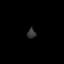
Tissue: lung
Cell type: Myeloid cells
Senescence score: 0.6854
Nuclear area (px): 84
Mean DAPI intensity: 52.821